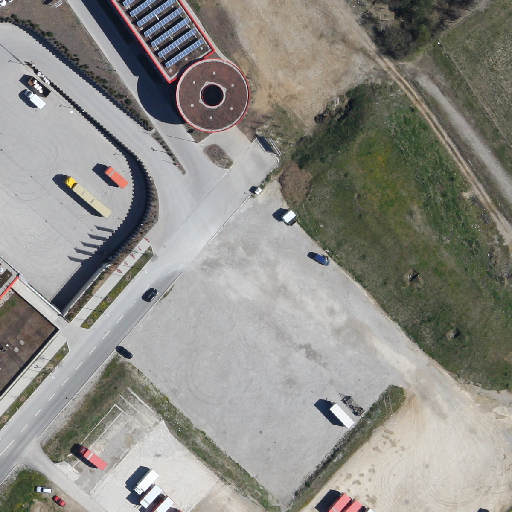
Referring expression: vehicle